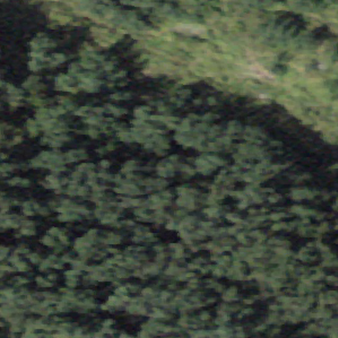
Label: other